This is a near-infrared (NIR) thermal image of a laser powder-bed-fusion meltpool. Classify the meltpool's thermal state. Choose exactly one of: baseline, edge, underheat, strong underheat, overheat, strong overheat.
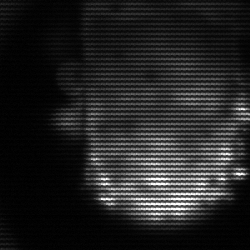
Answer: baseline